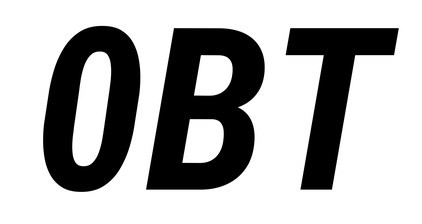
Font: Roboto-Italic_Condensed_Bold_Italic